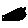
Label: moon